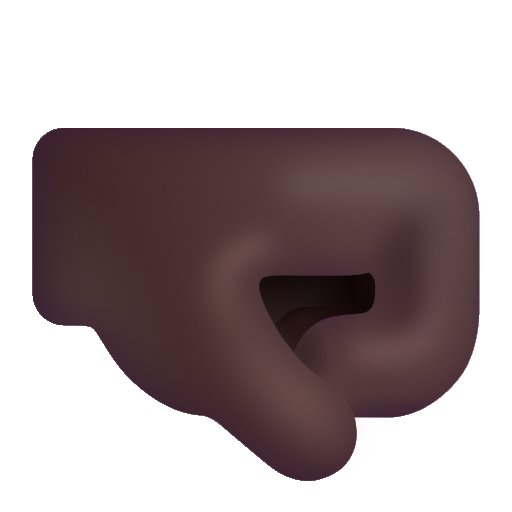
right facing fist color dark